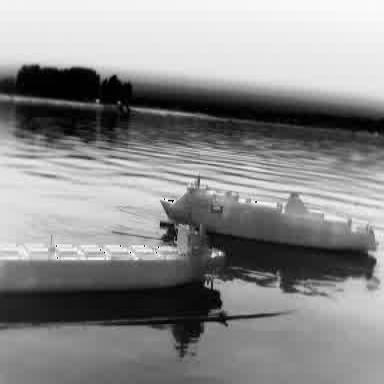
There is a liner in the infrared image.